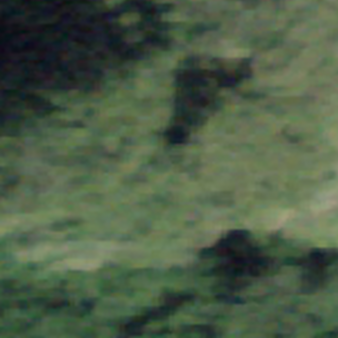
Label: other